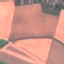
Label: AnnualCrop